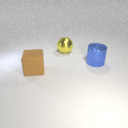
large blue metal cylinder behind large brown rubber cube